Question: I am creating a web resource which will populate a HTML table with tasks
I was trying to get the 'PriorityCode' of a tasks. But I don't know how to get value/text from a 'OptionSet'.
This is a screen shot :

Thanks
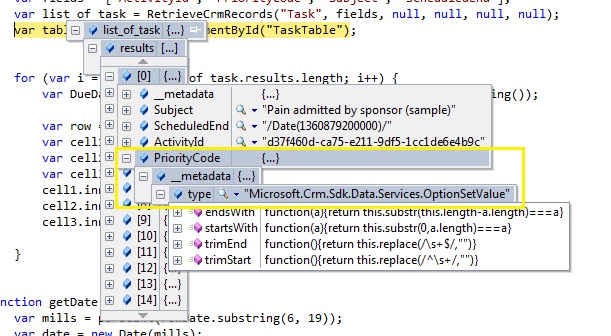
Answer: You have query metadata, see this various methods to do that:
- <URL>